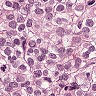
Metastatic tissue present: yes